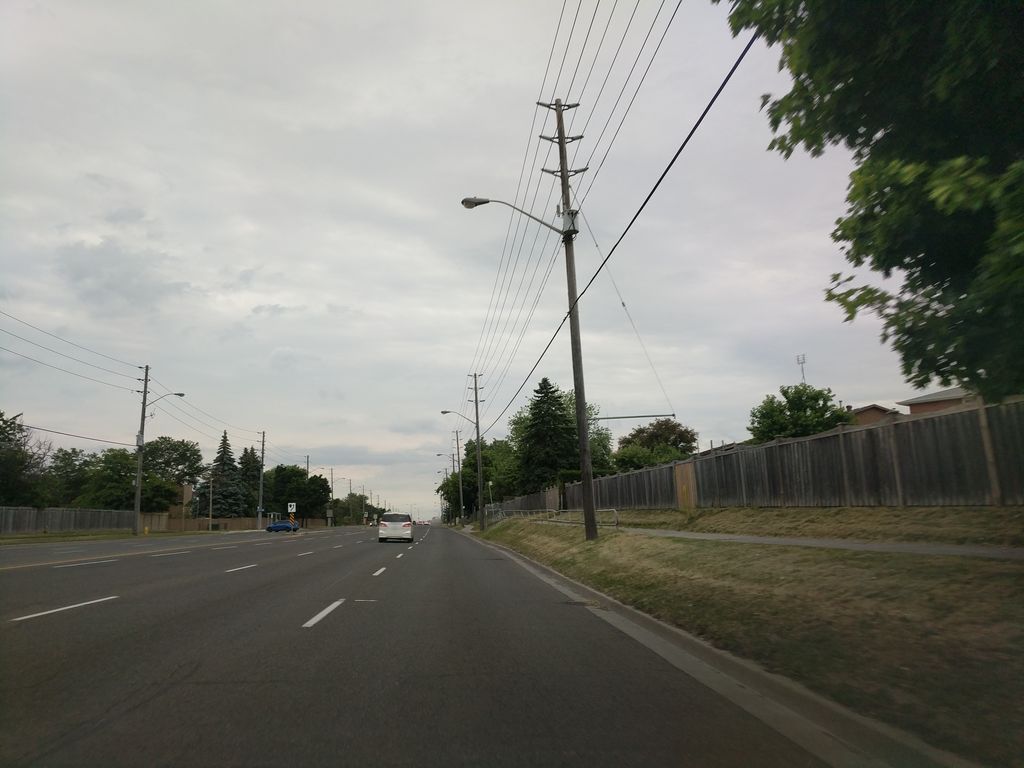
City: toronto